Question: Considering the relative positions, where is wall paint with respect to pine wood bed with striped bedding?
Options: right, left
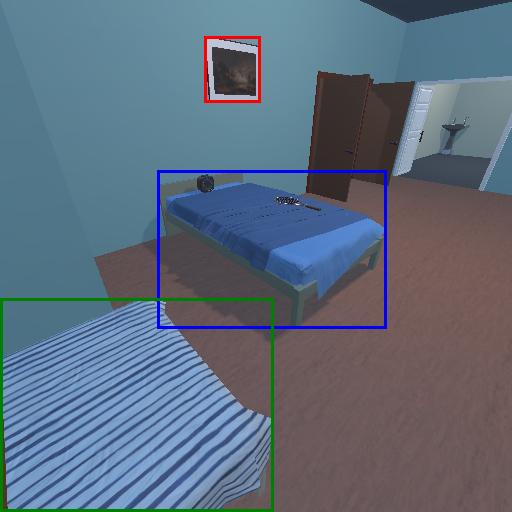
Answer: right